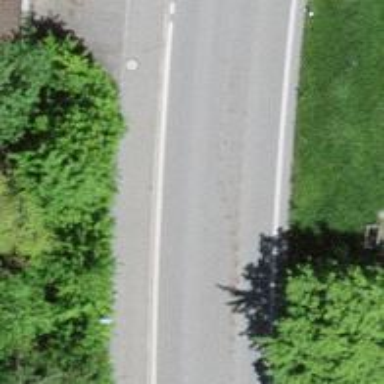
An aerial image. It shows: Tertiary road.